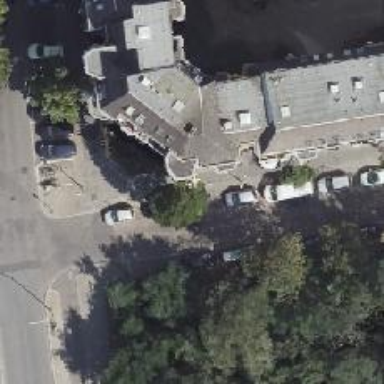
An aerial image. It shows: Bicycle parking located on the sidewalk.